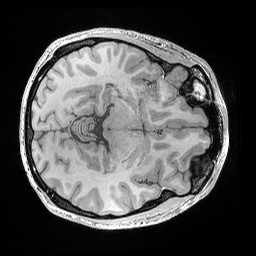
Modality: T1w
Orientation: axial
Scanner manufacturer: siemens
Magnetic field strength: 3 T
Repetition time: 0.02 s
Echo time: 0.00492 s